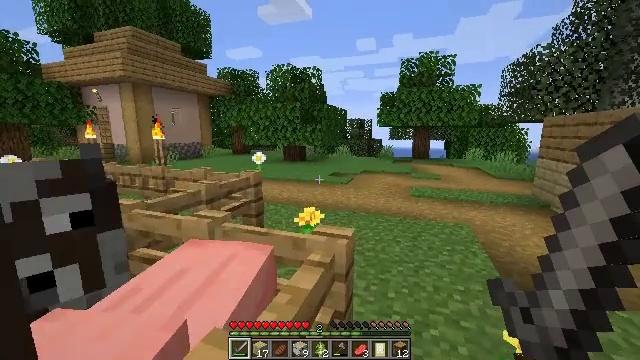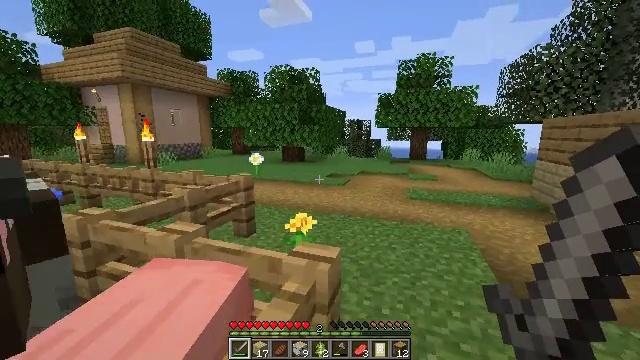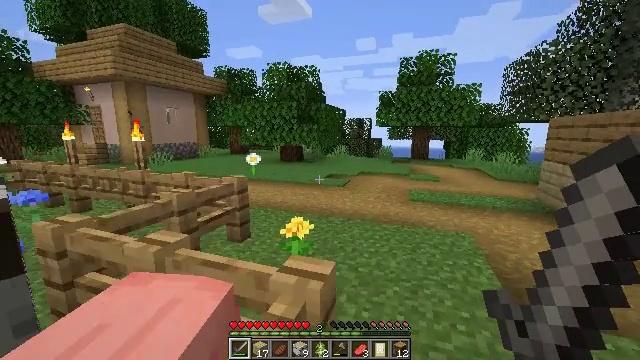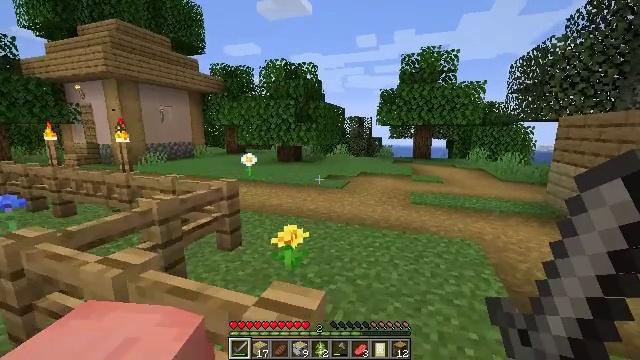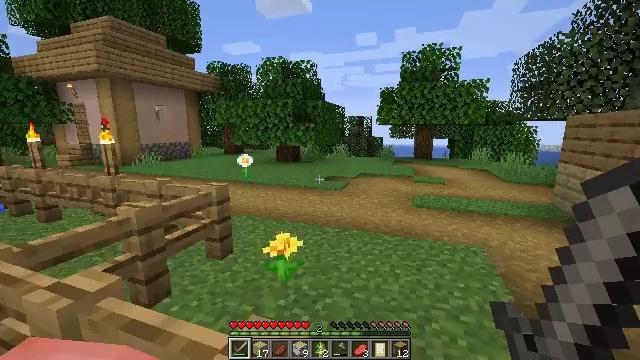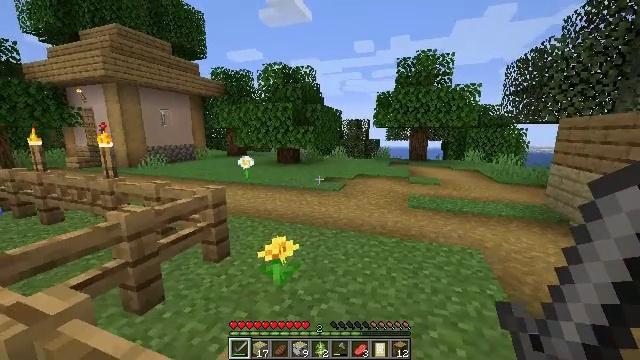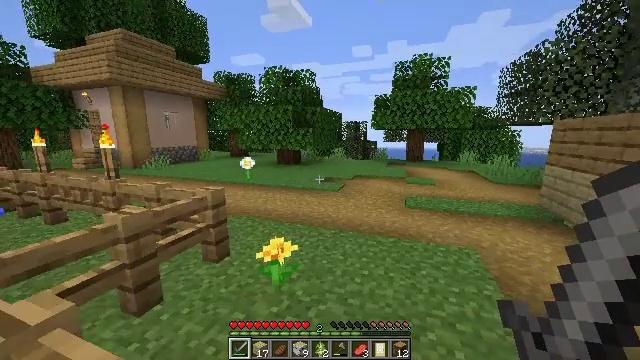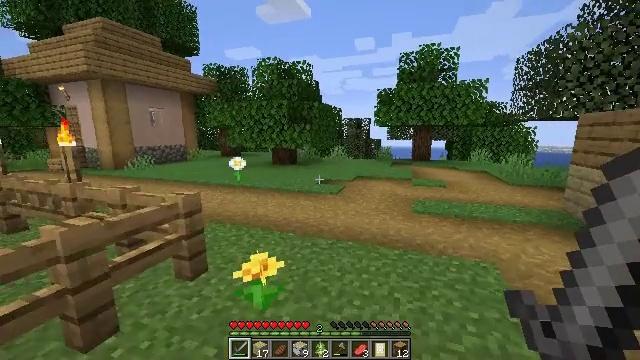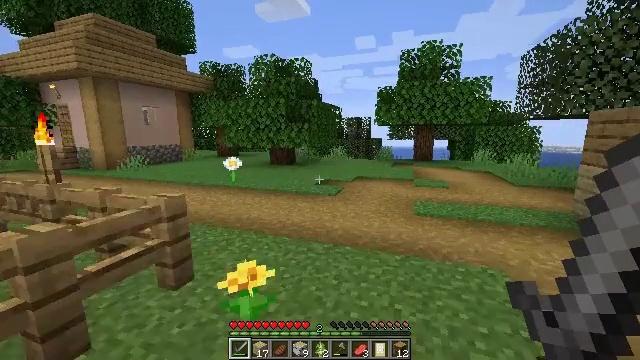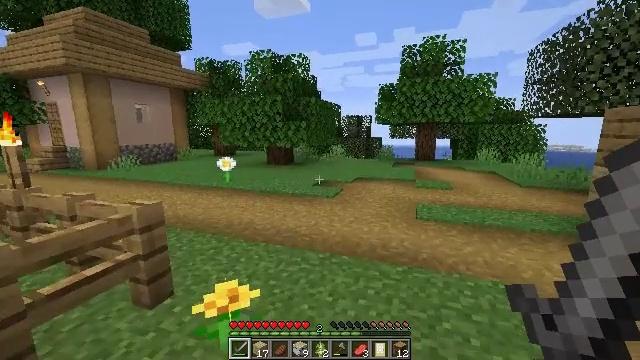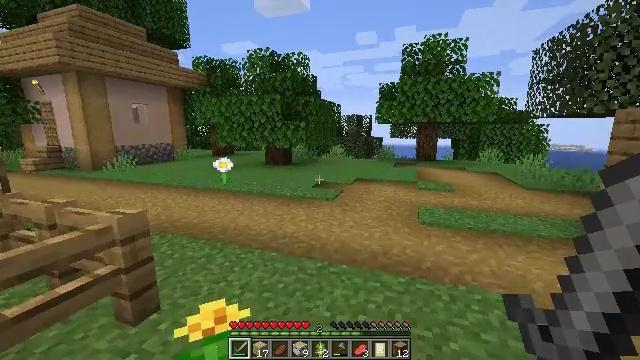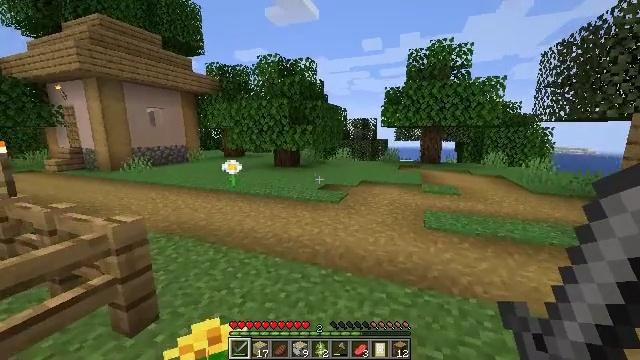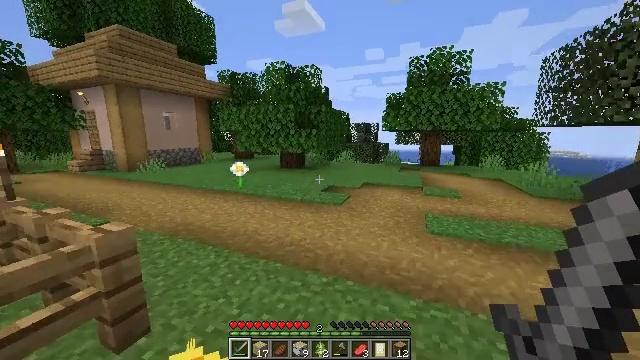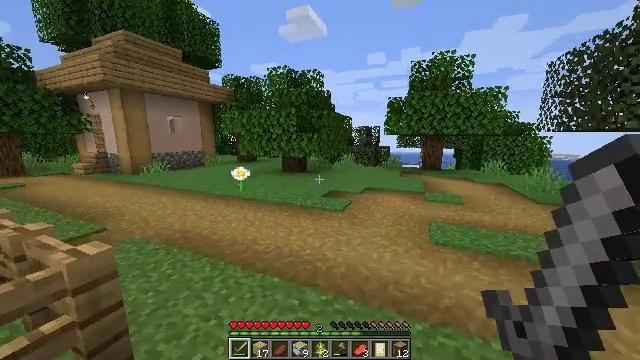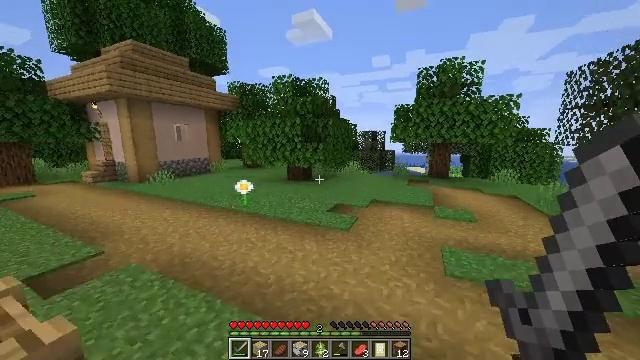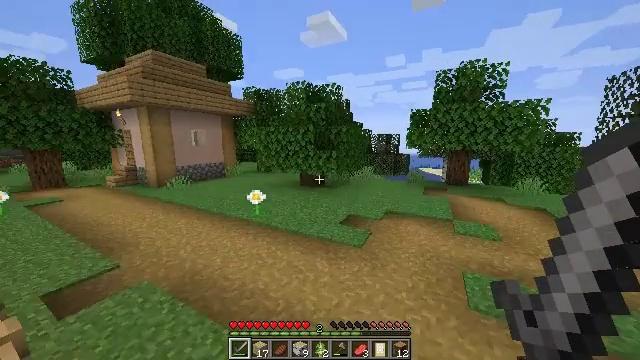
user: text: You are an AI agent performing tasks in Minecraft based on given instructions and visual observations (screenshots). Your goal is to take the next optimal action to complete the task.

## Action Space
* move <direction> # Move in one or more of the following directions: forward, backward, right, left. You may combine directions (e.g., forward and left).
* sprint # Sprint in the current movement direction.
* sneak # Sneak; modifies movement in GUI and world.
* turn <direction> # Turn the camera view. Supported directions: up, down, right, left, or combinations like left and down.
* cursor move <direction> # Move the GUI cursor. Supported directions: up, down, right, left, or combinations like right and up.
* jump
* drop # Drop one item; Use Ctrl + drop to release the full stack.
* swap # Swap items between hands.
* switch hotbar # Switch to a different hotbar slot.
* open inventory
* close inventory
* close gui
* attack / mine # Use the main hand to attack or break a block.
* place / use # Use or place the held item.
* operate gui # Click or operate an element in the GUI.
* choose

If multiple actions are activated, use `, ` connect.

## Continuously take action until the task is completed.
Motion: motion action
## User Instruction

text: Collect beetroots from the field.
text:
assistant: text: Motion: move forward, sprint
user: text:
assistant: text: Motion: move forward, sprint
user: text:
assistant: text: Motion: move forward, sprint
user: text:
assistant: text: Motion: move forward, sprint
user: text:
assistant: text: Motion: move forward, sprint
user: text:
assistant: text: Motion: move forward, sprint
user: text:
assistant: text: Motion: move forward, sprint
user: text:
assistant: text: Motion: move forward, sprint
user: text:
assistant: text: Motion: move forward, sprint
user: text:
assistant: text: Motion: move forward, sprint
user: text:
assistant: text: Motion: move forward, sprint, turn left
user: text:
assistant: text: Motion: move forward, sprint, turn left
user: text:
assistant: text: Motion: move forward, sprint, jump
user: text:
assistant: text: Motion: move forward, sprint, turn left, jump
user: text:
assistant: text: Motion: move forward, sprint, turn left, jump
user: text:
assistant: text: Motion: move forward, sprint, turn left, jump
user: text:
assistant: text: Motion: move forward, sprint, turn left
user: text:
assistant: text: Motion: move forward, sprint, turn left
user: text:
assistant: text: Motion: sprint, turn left
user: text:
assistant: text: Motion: turn left
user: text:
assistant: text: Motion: turn left
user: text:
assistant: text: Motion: turn left
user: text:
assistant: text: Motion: turn left
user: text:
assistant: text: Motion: turn left
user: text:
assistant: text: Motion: turn left
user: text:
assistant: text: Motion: turn left
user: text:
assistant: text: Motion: turn left
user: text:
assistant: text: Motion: turn left
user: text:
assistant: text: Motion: turn left
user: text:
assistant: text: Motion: turn left